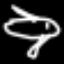
Label: airplane